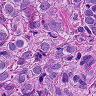
Metastatic tissue present: yes